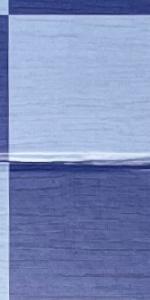
Label: Empty